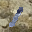
Label: 1